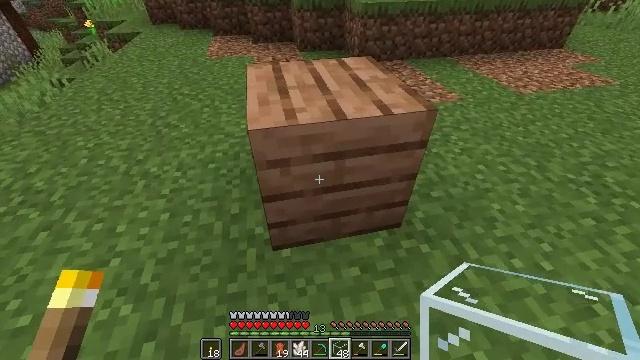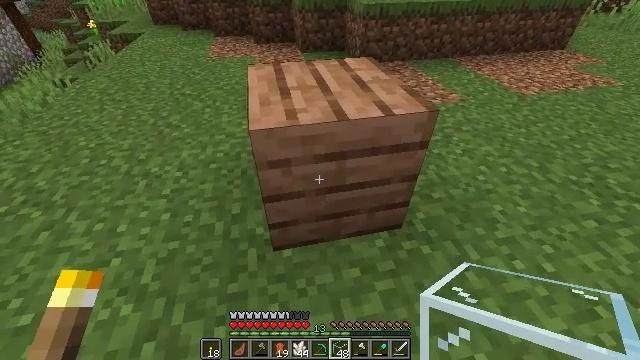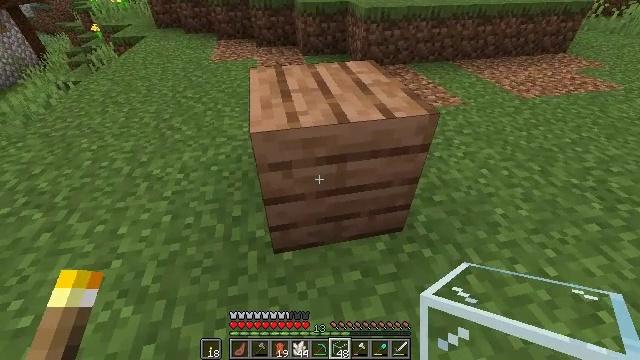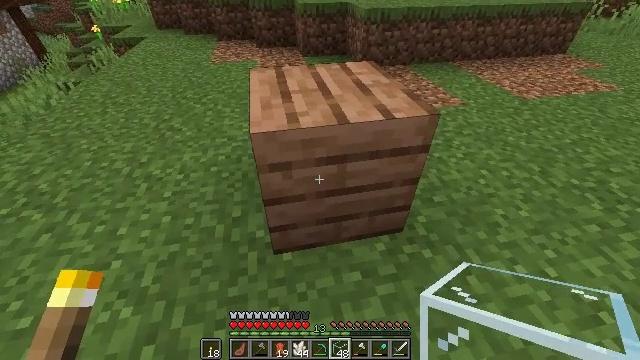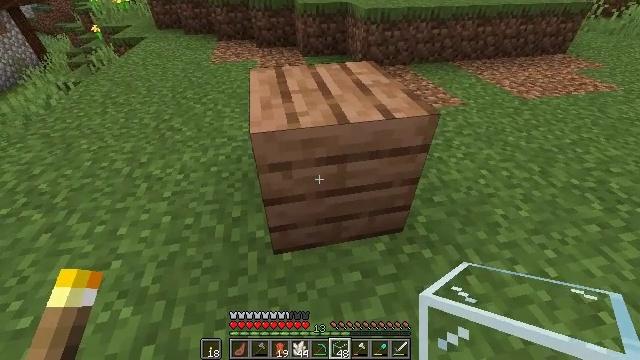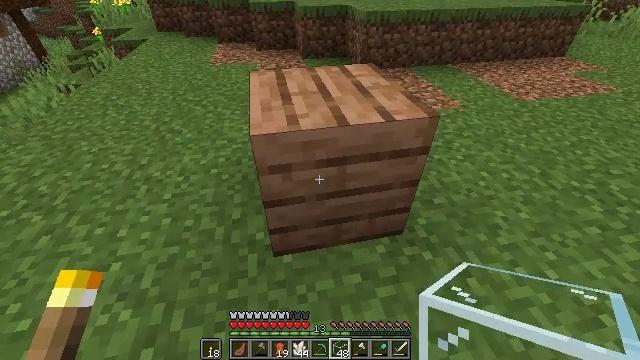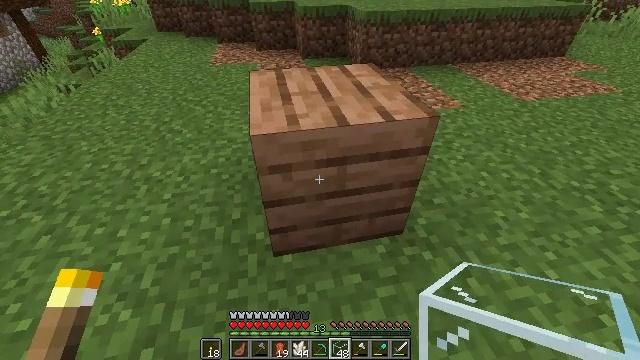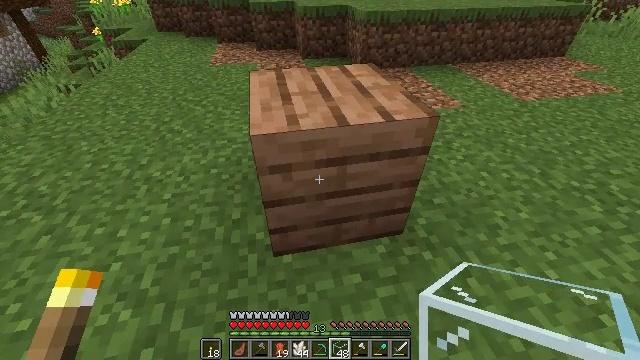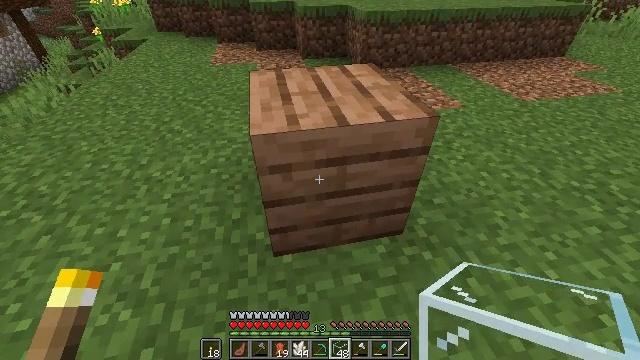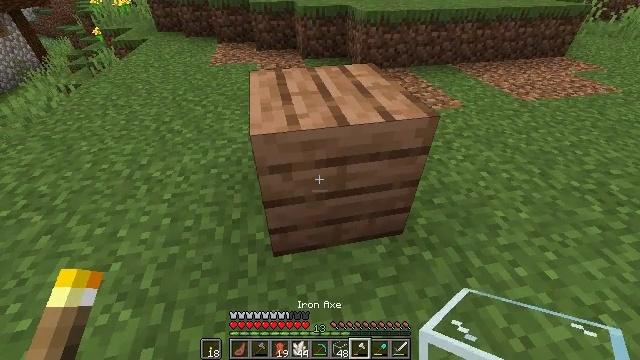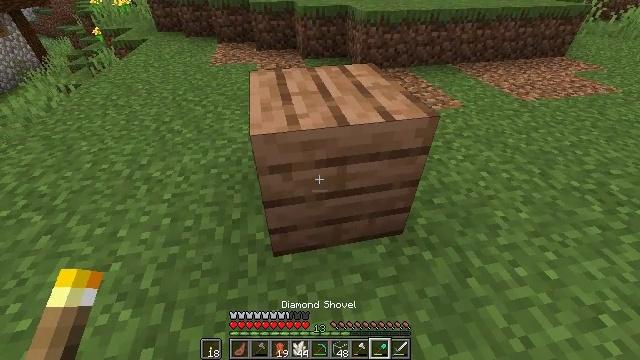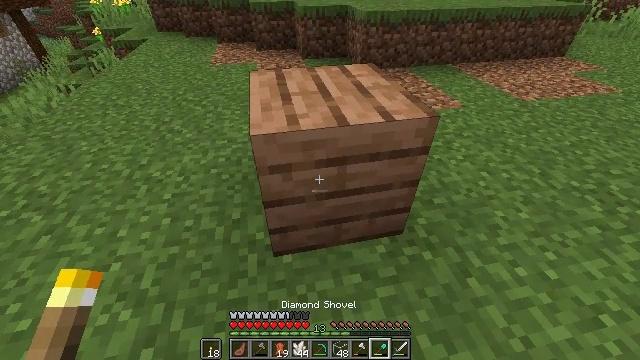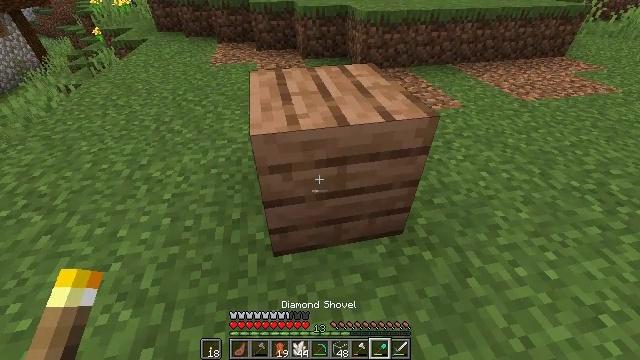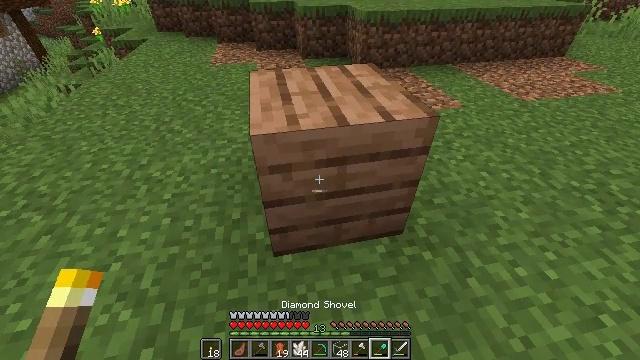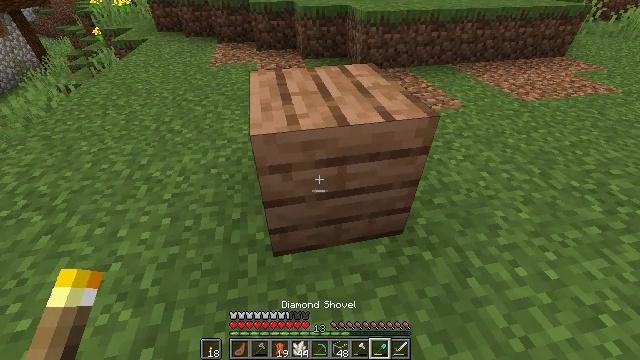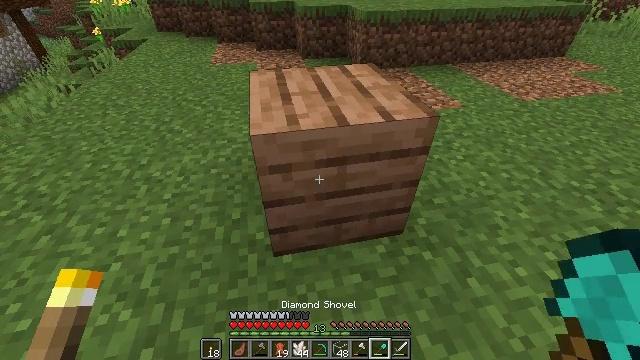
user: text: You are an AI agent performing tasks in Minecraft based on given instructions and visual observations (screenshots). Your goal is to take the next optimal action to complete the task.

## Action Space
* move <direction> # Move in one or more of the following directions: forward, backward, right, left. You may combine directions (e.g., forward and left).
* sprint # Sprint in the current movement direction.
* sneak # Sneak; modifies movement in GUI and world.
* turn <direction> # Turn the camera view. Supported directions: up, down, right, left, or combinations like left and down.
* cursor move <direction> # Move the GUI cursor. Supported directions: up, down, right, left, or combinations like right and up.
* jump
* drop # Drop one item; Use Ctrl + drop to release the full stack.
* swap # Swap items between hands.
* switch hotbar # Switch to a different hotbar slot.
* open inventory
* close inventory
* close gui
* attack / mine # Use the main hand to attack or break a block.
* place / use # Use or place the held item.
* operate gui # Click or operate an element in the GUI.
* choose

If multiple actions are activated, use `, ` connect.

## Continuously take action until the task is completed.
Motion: motion action
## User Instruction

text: Retrieve jungle planks by mining.
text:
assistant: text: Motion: no_op
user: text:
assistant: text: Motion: no_op
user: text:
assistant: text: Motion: no_op
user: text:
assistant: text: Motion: no_op
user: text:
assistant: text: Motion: no_op
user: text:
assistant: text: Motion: no_op
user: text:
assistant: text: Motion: no_op
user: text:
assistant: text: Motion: no_op
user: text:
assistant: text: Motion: no_op
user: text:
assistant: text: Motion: no_op
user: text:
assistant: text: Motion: no_op
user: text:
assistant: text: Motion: no_op
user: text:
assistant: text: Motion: no_op
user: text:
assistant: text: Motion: no_op
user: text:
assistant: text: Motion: no_op
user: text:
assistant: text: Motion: no_op
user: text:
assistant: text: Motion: no_op
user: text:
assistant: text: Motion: no_op
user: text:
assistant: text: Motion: attack / mine
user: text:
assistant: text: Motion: attack / mine
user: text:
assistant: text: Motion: attack / mine
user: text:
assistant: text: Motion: attack / mine
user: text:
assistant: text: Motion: attack / mine
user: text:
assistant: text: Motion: attack / mine
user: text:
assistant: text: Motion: attack / mine
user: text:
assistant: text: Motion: attack / mine
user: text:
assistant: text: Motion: attack / mine
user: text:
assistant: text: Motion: attack / mine
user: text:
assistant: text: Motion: attack / mine
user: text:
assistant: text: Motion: attack / mine